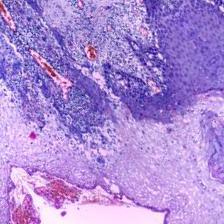
Diagnosis: OSCC